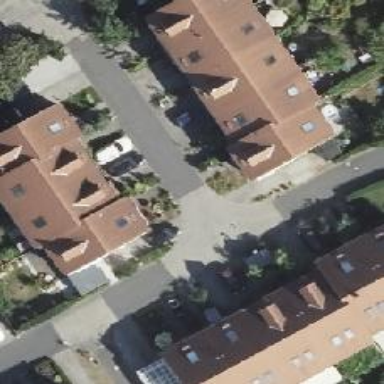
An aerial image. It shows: Living street.